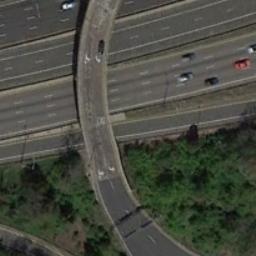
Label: overpass